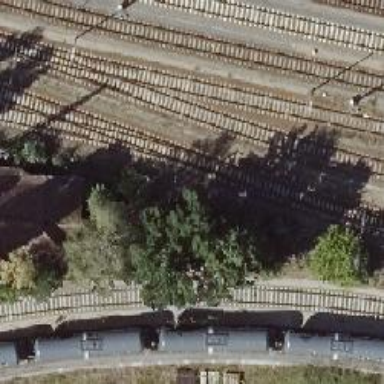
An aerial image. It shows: Railway switch.